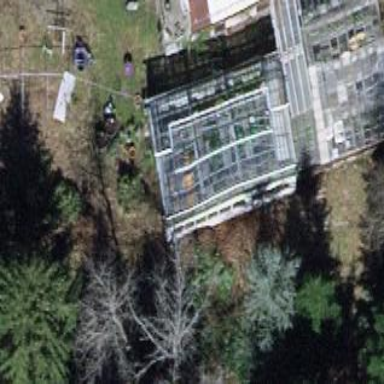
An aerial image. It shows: Greenhouse.